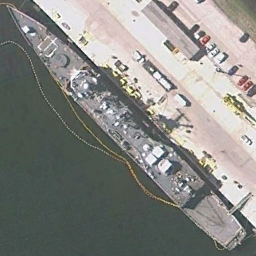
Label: cruiser